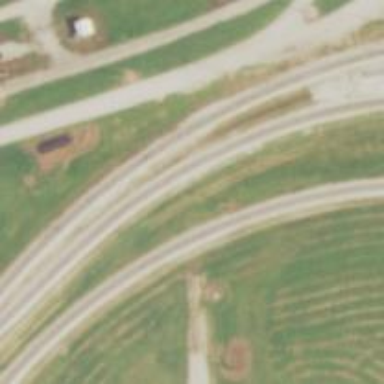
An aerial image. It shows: Rail spur service.